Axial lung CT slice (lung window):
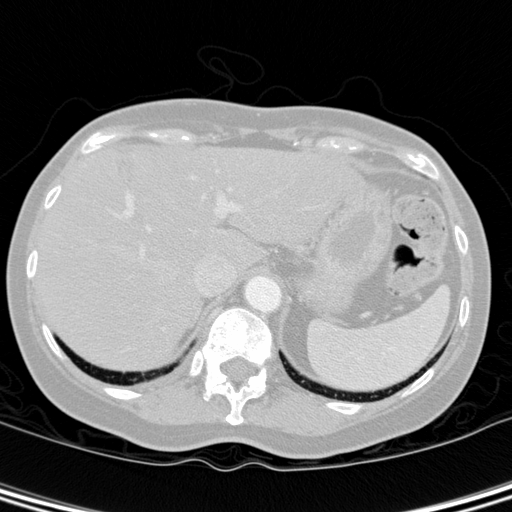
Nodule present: no